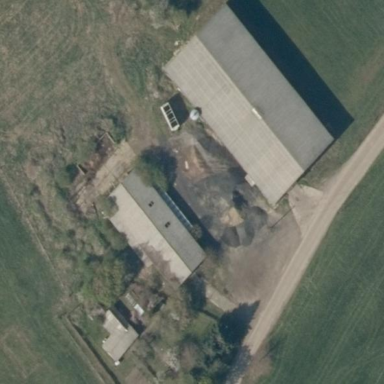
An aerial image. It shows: Farmyard area.